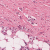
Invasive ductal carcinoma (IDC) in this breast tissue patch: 1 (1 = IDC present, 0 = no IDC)